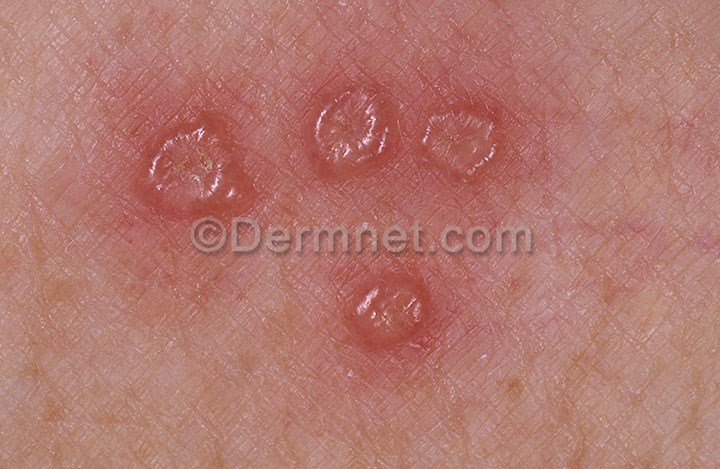
Disease: Warts Molluscum and other Viral Infections